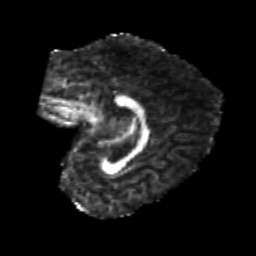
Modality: FA
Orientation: sagittal
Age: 25
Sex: female
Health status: healthy
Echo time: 0.074 s